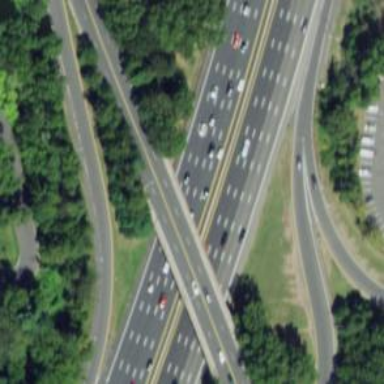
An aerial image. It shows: Urban freeway or expressway.